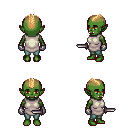
a pixel art fantasy rpg character, female body template, orc, green skin, white tunic, teal pants, light blonde short mohawk hairstyle, metal gloves, dagger, four views (front, back, left, right), 2x2 character sprite sheet, small pixel art, hard edges, no anti-aliasing